The plot is a Hilbert-envelope spectrum of a rotating bearing's acceleration signal, annotated with the bearing's characteristic defect frequencies. Determine the bearing's health state. Answer with exactly one of: normal, inner_race, outer_race, ball.
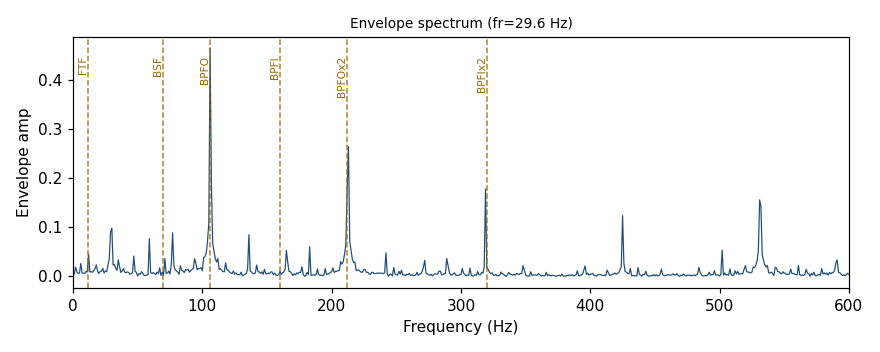
Answer: outer_race